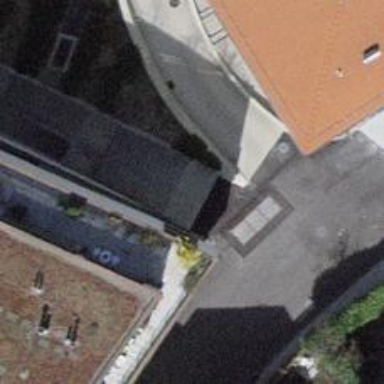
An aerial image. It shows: Concrete steps.